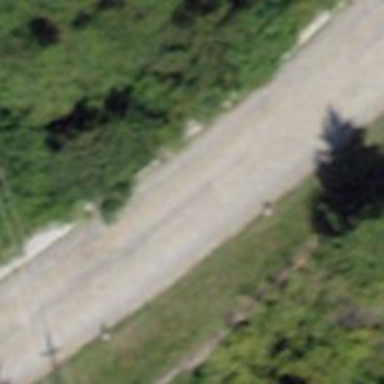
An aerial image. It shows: Primary road with sett surface.